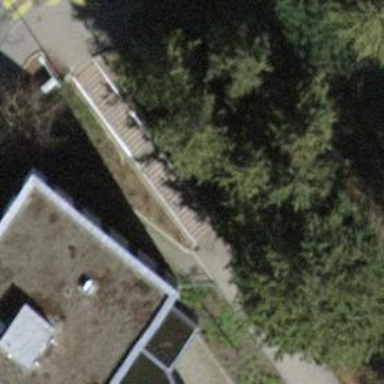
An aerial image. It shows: Steps with fine gravel surface.